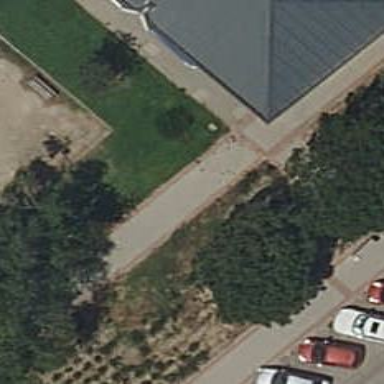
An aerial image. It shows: Paved sidewalk along the footway.